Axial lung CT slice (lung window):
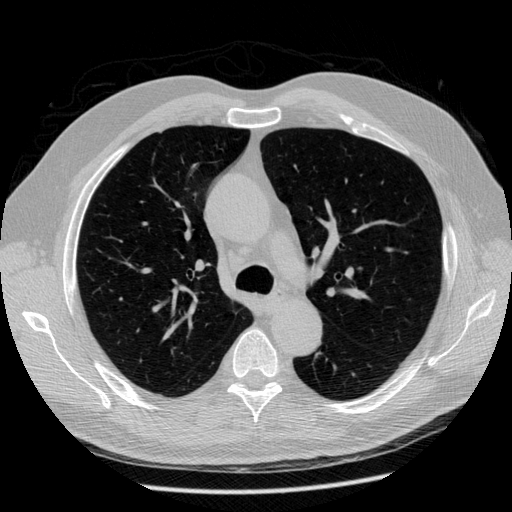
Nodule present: no